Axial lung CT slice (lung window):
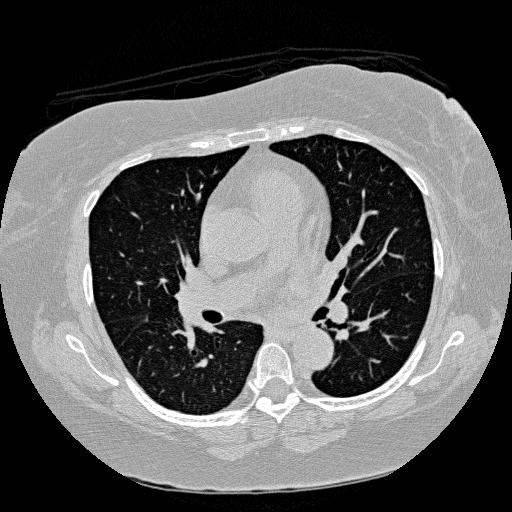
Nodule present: no